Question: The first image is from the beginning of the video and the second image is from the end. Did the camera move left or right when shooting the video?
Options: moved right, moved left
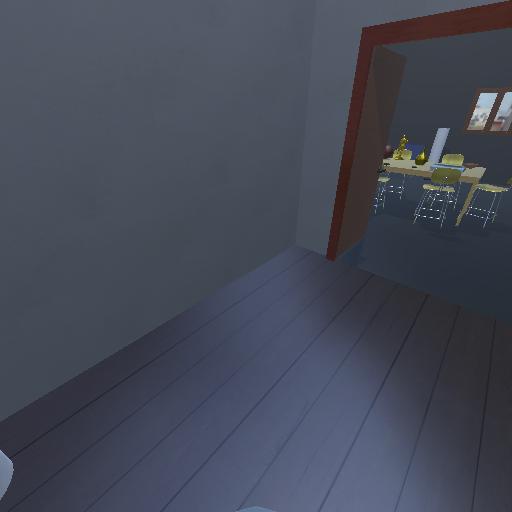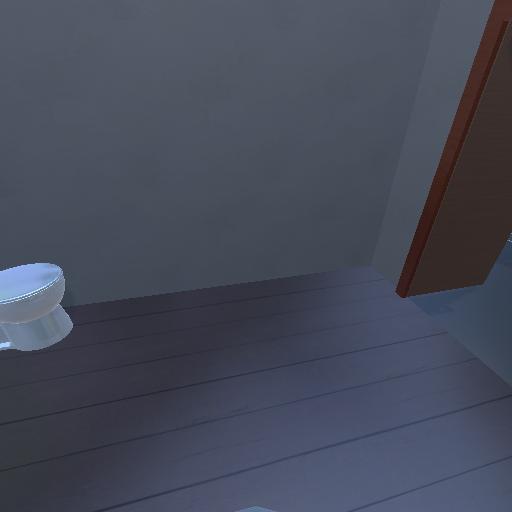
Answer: moved right